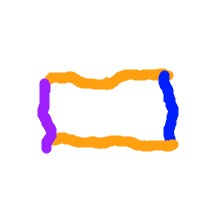
Shape: rectangle